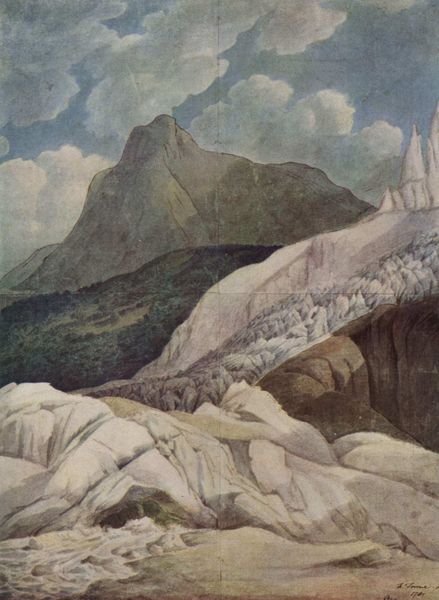
Titel: Die Aveiron-Quelle
Künstler: Francis Towne
Standort: London
Institution: Victoria & Albert Museum
Schlagwörter: berg, blau, felsen, gemälde, gestein, himmel, schatten, wasser, weiß, wolken, aquarell, bäume, grün, landschaft, ufer, braun, grau, hell, kreide, licht, pastell, schwarz, zeichnung, ausblick, eis, schnee, weg, wiese, wolke, beige, hochformat, spitze, stein, steine, signatur, bach, erde, felder, hügel, kalt, natur, busch, büsche, pfad, sonne, wiesen, boden, kontrast, wald, bewölkt, sommer, papier, ansicht, abhang, steinig, berge, fels, gebirge, gipfel, gletscher, hang, risse, tag, kahl, alm, berglandschaft, lawine, linien, massiv, schlucht, spalten, steil, herbst, winter, romantik, jugendstil, frühling, klippe, panorama, laviert, außen, sonnenstrahl, wandern, alpen, abgrund, eisberg, schweiz, norwegen, koloriert, stift, runge, schiefer, romantisch, karg, back, fresko, gebirgslandschaft, klettern, frün, wanderung, bergen, matten, schroff, ebenen, kalk, aqurell, natru, kreidefels, nature, kreidefelsen, ffels, paul klee 1924